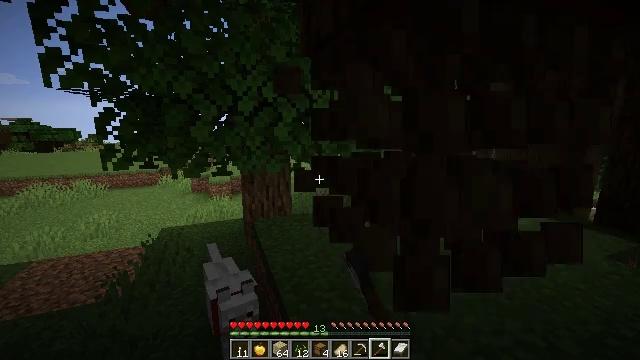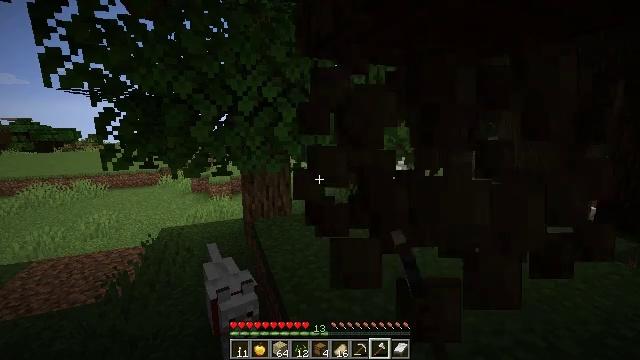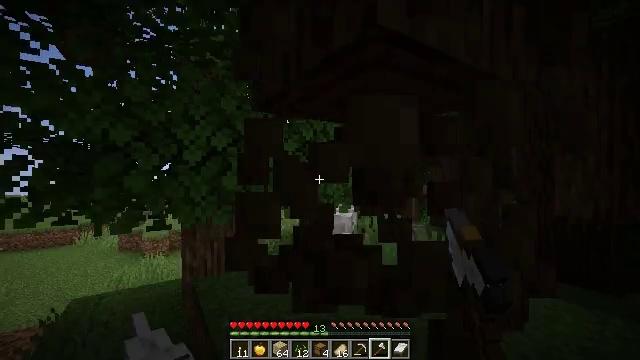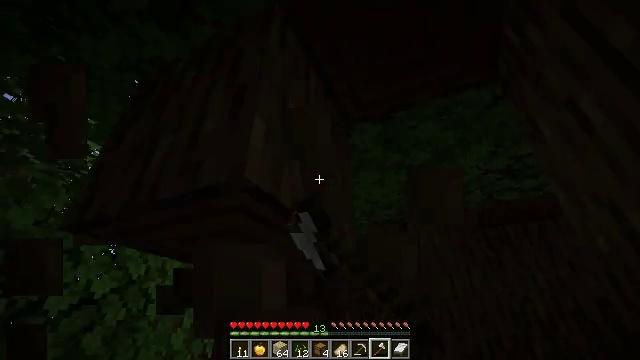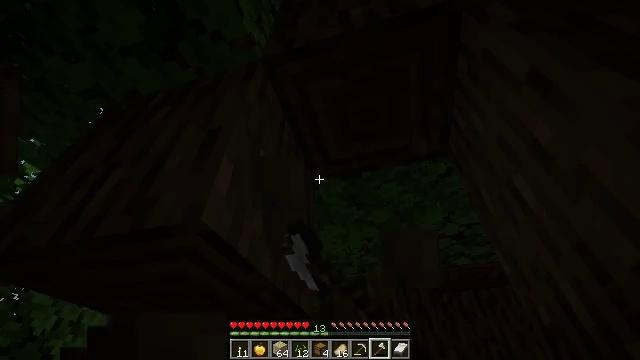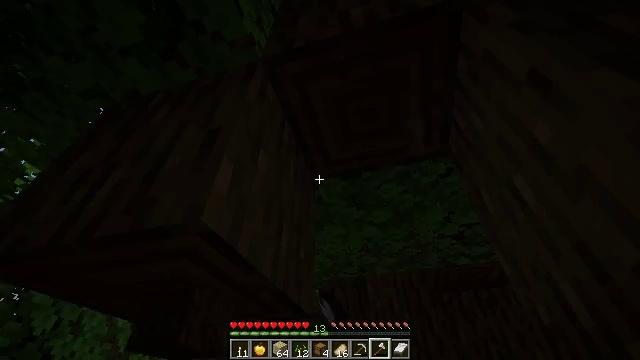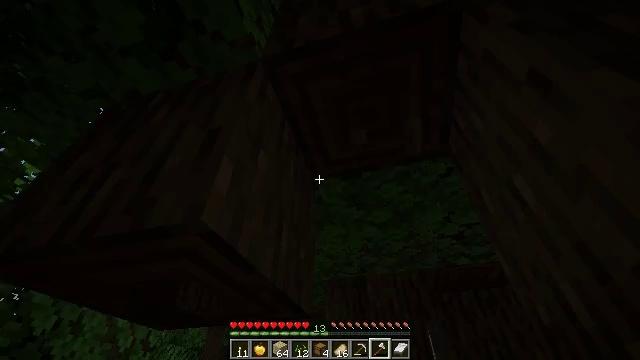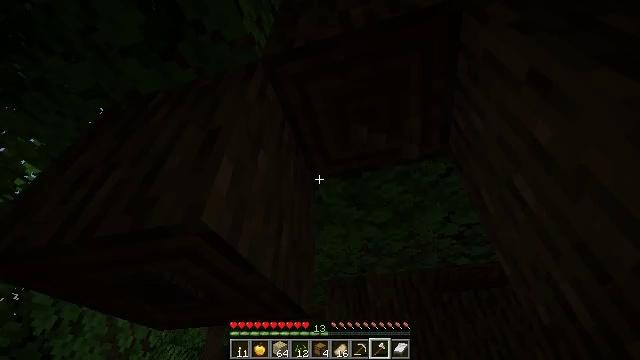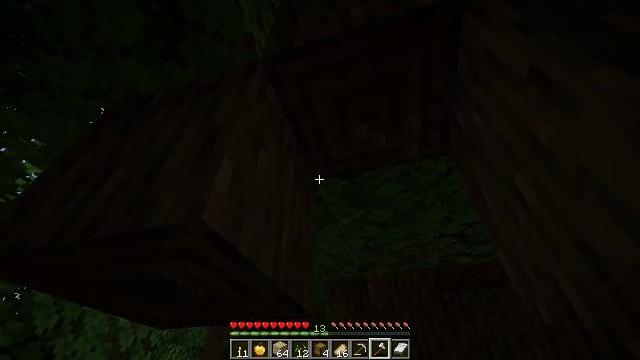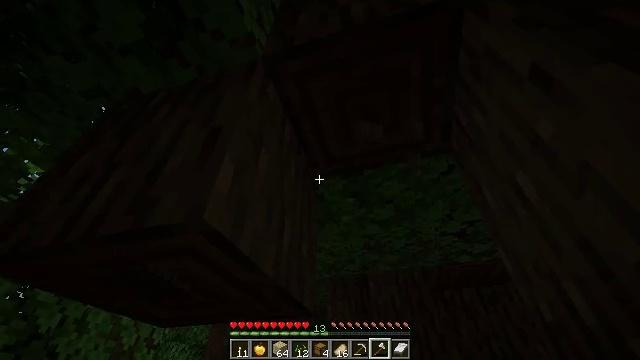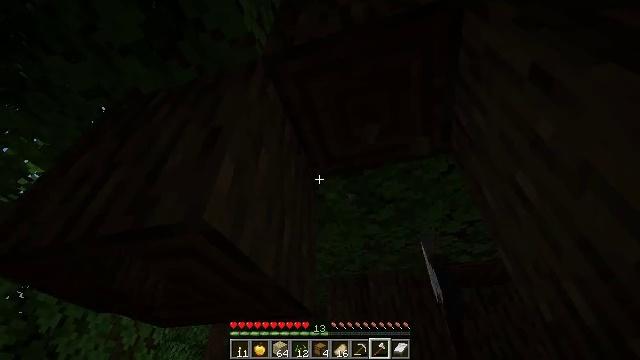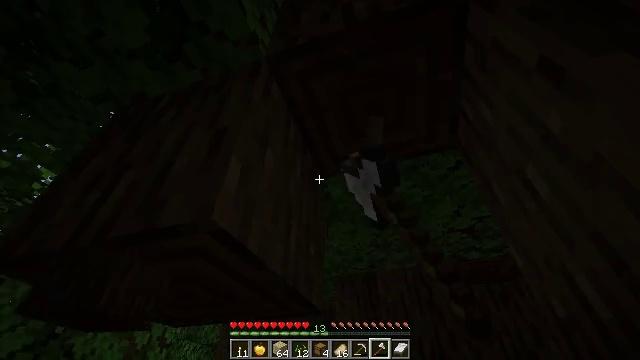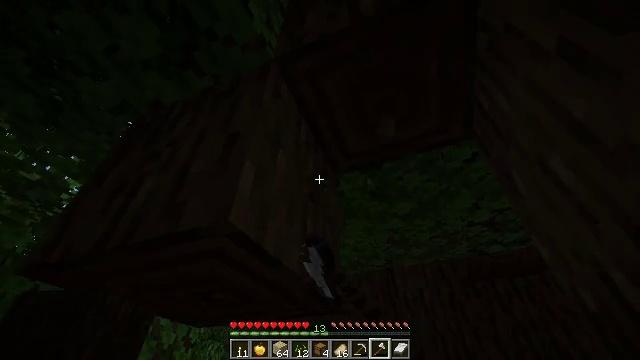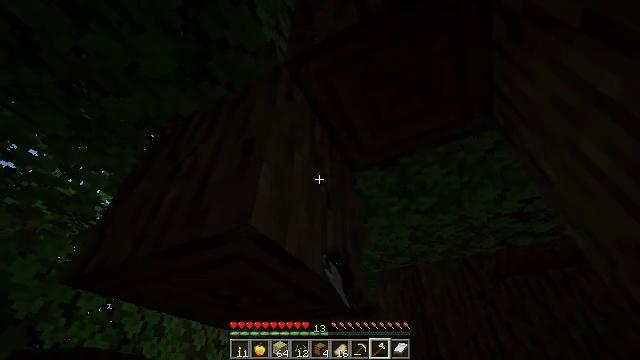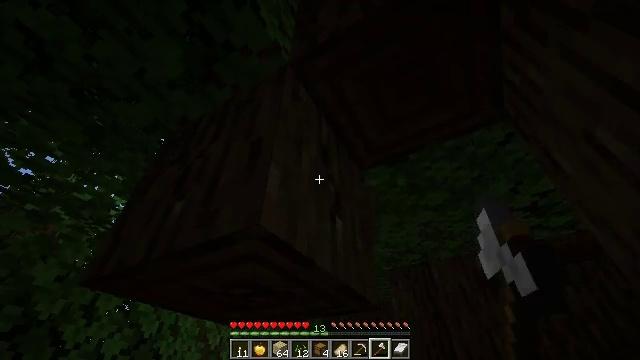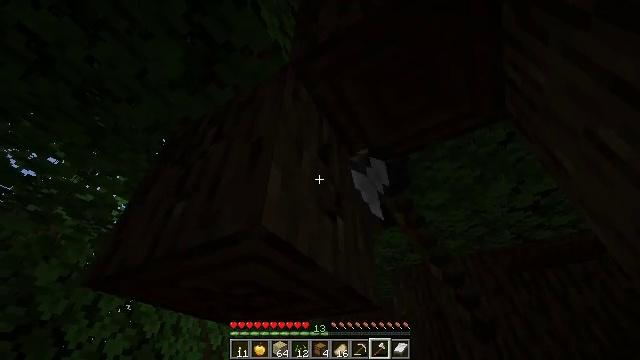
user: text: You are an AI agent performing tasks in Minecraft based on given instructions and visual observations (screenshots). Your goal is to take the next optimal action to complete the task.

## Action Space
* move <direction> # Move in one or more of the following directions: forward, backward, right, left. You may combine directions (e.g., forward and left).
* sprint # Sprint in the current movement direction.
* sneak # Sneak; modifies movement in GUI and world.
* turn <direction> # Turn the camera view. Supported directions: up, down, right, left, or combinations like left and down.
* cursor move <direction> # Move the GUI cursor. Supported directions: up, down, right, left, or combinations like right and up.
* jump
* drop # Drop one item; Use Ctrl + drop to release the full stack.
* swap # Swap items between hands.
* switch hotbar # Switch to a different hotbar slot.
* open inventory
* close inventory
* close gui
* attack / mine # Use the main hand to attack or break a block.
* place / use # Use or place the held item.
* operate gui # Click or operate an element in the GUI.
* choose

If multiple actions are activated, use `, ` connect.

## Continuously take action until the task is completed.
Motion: motion action
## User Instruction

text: Collect dark oak log for building.
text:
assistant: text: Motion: attack / mine
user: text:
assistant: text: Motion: turn right and up, attack / mine
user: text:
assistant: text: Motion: turn right and up, attack / mine
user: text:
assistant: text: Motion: turn right and up, attack / mine
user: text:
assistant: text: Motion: attack / mine
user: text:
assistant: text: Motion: attack / mine
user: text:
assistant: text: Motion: attack / mine
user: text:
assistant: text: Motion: attack / mine
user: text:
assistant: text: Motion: attack / mine
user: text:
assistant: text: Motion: attack / mine
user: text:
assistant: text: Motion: turn left, attack / mine
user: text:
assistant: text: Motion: turn left, attack / mine
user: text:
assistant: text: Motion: turn left, attack / mine
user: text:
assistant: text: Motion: turn left, attack / mine
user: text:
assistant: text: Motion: attack / mine
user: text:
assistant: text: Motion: attack / mine
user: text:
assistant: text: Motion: attack / mine
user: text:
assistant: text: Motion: attack / mine
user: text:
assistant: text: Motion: attack / mine
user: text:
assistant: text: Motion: attack / mine
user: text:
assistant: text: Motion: attack / mine
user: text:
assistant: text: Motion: attack / mine
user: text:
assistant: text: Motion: turn up, attack / mine
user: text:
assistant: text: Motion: turn right and up, attack / mine
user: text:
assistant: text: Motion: turn right and up, attack / mine
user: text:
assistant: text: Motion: turn right and up, attack / mine
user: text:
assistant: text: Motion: turn right and up, attack / mine
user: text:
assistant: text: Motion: turn right and up, attack / mine
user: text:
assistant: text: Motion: turn right and up, attack / mine
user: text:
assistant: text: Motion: attack / mine